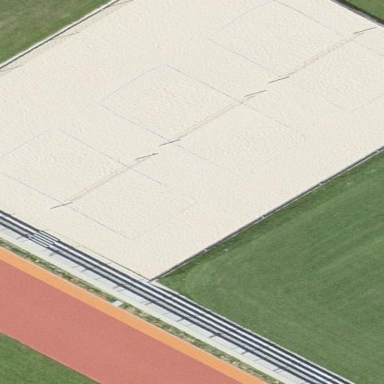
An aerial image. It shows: Sandy pitch designated for beach volleyball.